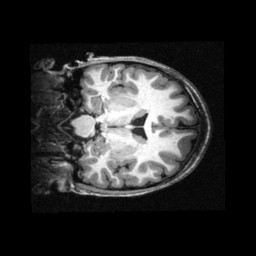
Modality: T1w
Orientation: coronal
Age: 9
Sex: male
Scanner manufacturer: siemens
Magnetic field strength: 3 T
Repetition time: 2.3 s
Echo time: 0.00336 s